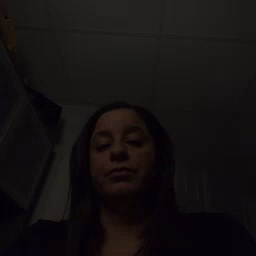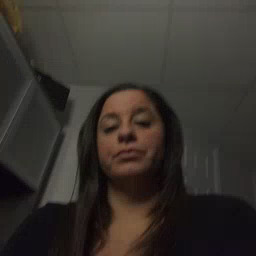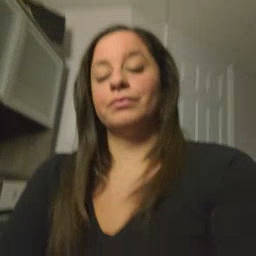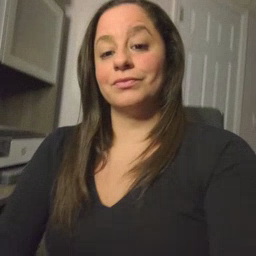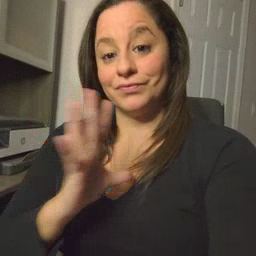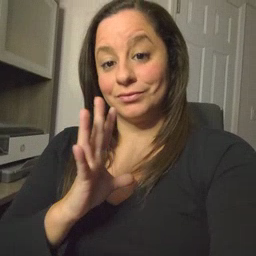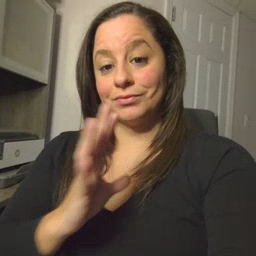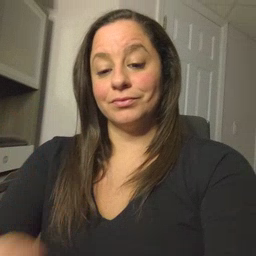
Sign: fine